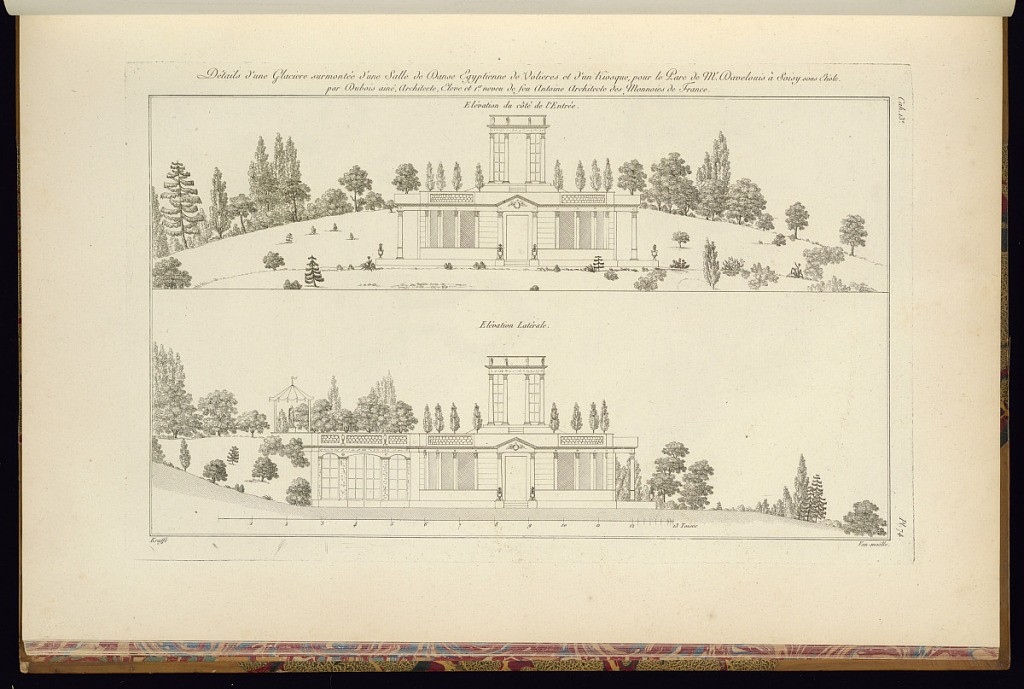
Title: Détails d’une Glaciere, surmontée d’une Salle de Danse Egyptienne, de Volieres, et d’un kiosque pour le Parc de Mr Davelouis à Soisy sous Etiole par Dubois ainé Architecte, Eleve et 1er neveu du Feu Antoine Architecte des Monnoies de France
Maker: Jean-Charles Krafft, French, 1764 - 1833
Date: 1812
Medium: Etching and engraving on paper
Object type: Print
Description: Two exterior elevations with surrounding trees for an Egyptian style ballroom built over an icehouse featuring columns and friezes. The plate is titled, numbered, and signed.